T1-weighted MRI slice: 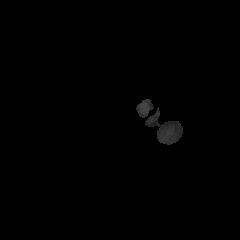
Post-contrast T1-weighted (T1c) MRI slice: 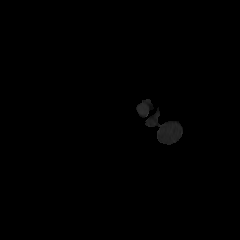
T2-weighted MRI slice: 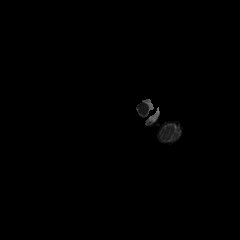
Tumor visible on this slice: no